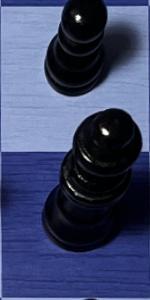
Label: Queen_Black